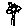
Label: flower